Aerial crown-view tile of a tropical tree (Barro Colorado Island, Panama), acquired 20240918:
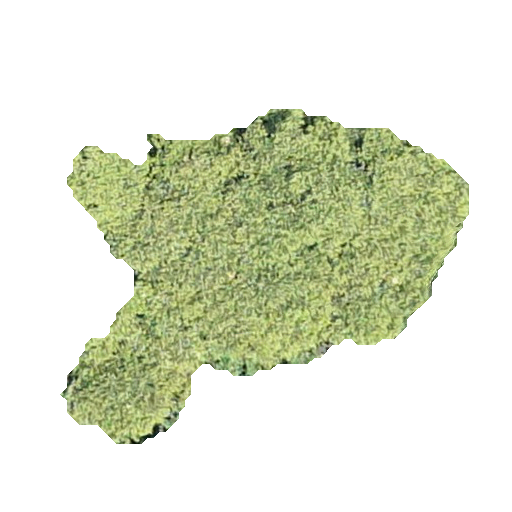
Species: Luehea seemannii
GBIF accepted scientific name: Luehea seemannii
Crown area: 130.827 m²